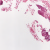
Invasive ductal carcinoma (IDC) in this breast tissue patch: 0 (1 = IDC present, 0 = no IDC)